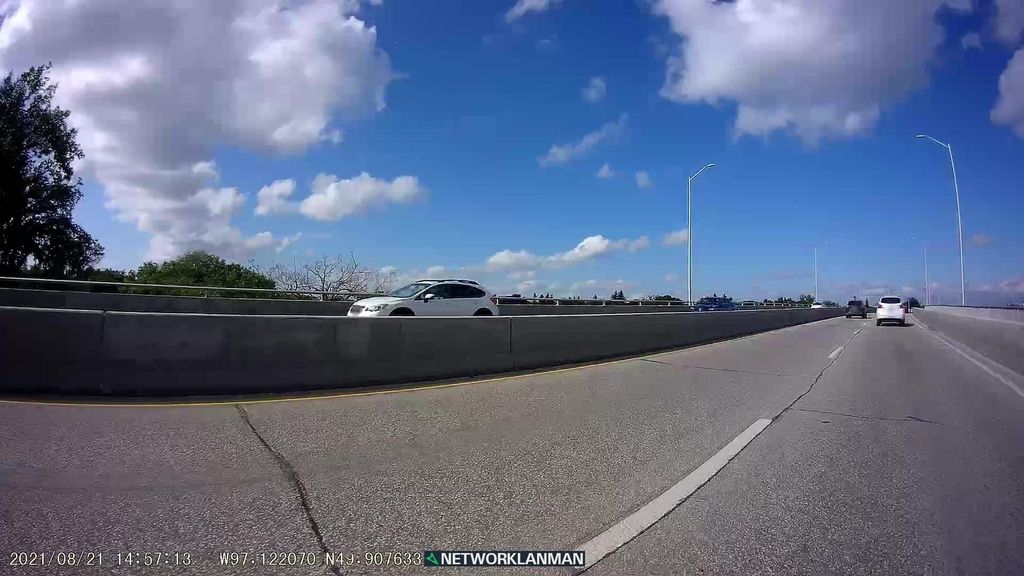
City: winnipeg